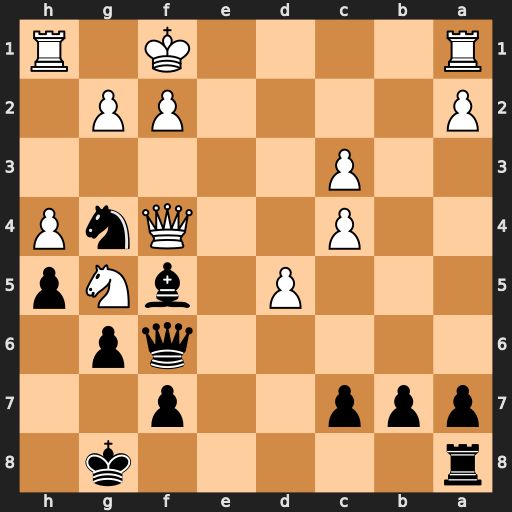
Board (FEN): r5k1/ppp2p2/5qp1/3P1bNp/2P2QnP/2P5/P4PP1/R4K1R
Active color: b
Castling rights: -
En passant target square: -
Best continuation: Bd3+ Kg1 Qxf4